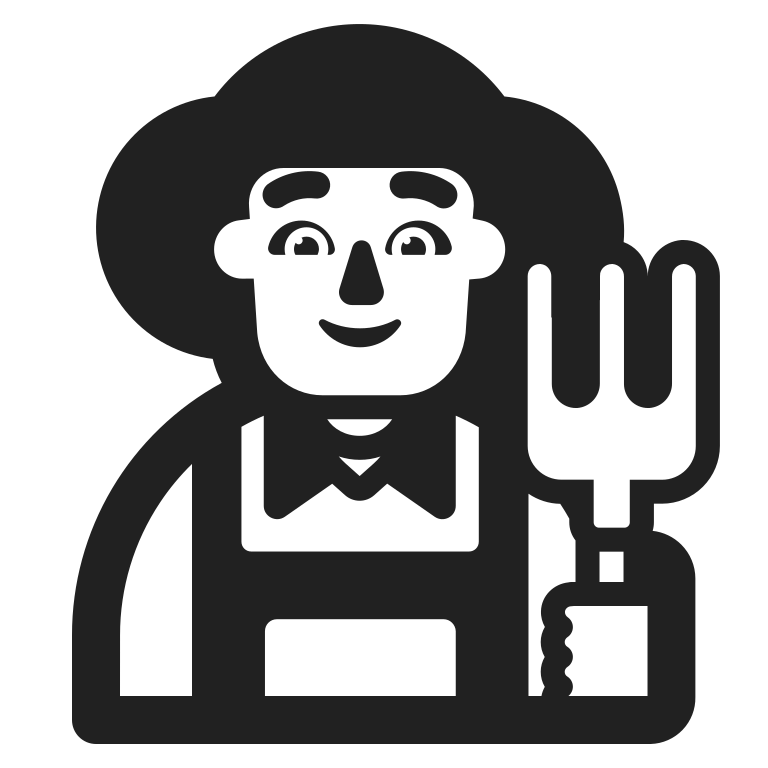
man farmer high contrast default